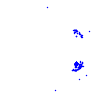
Particle: pion